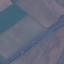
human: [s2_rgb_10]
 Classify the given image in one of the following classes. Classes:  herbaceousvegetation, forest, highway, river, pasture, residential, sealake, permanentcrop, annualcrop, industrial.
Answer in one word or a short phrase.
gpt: Highway